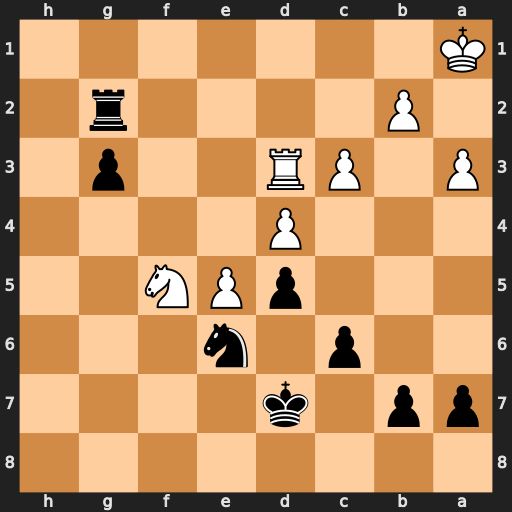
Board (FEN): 8/pp1k4/2p1n3/3pPN2/3P4/P1PR2p1/1P4r1/K7
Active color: b
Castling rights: -
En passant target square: -
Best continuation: Rg1+ Ka2 g2 Rg3 Rf1 Rxg2 Rxf5